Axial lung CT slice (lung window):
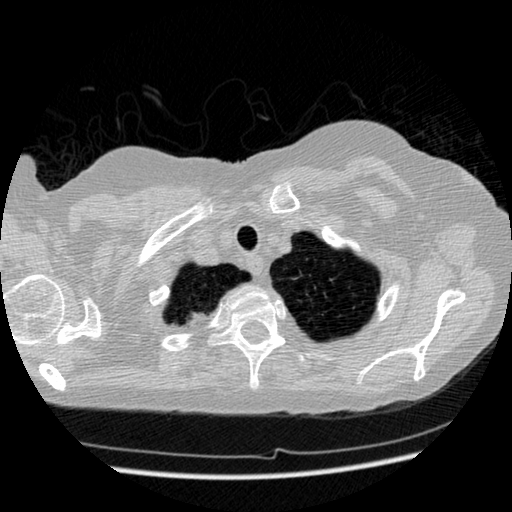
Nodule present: no